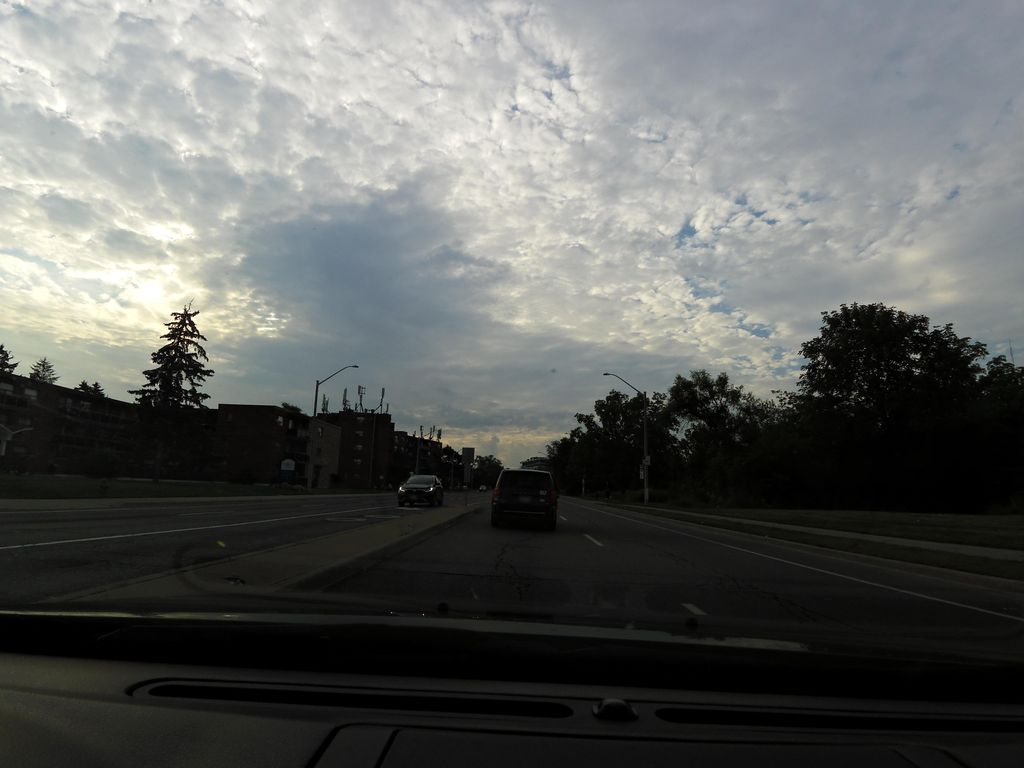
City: hamilton